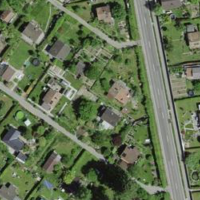
EUNIS habitat code: 53
Species observed at this site:
Coreopsis verticillata